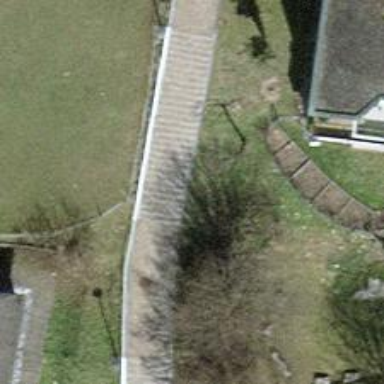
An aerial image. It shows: Set of steps on the road.